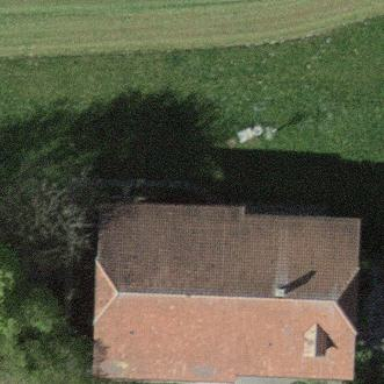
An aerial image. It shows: Farm building.